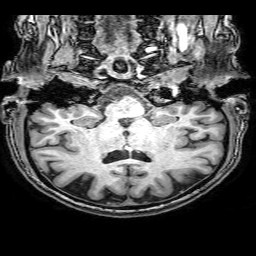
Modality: T1w
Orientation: sagittal
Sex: male
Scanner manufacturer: philips
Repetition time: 0.008172 s
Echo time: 0.00374 s